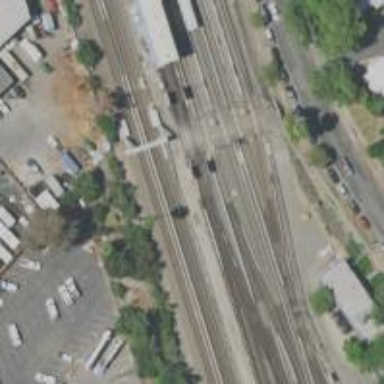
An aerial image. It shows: Electrified rail in service yard.